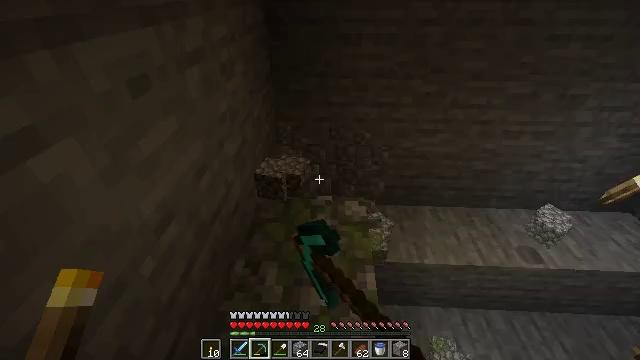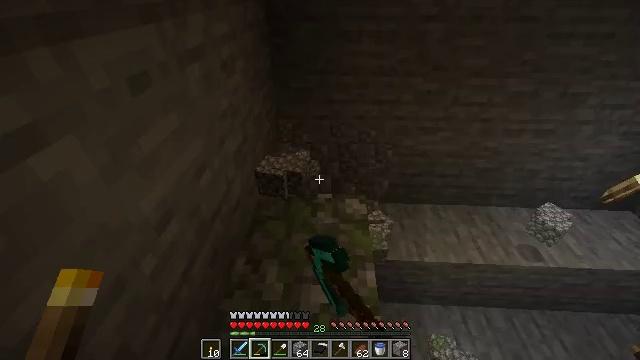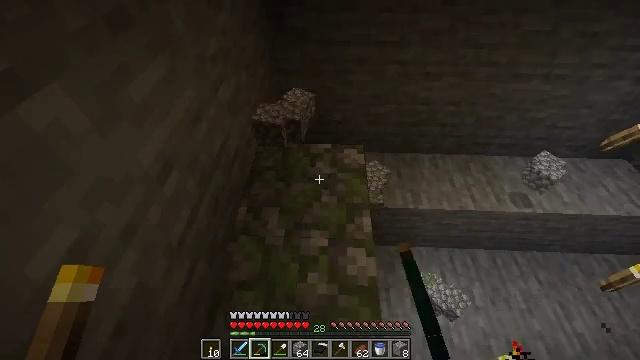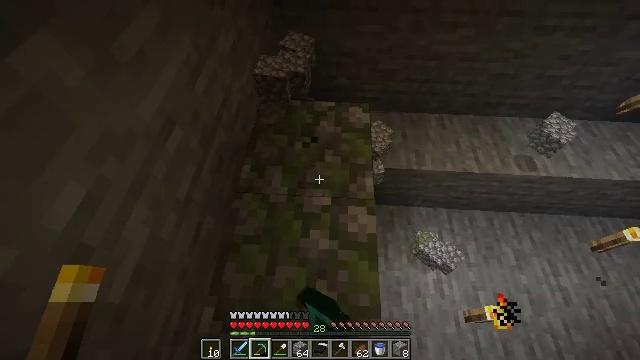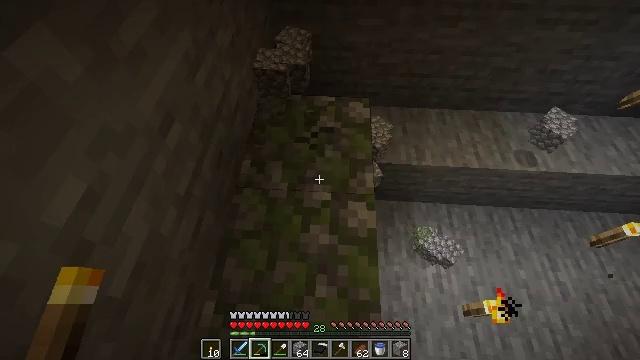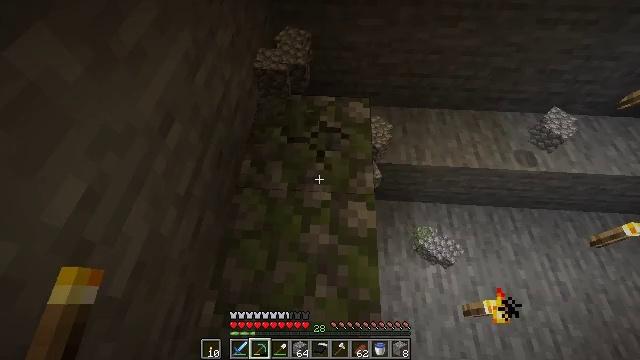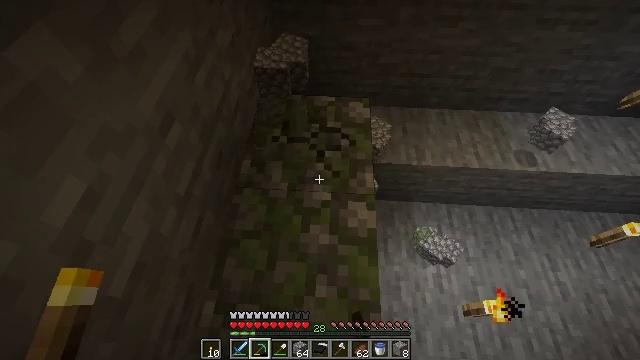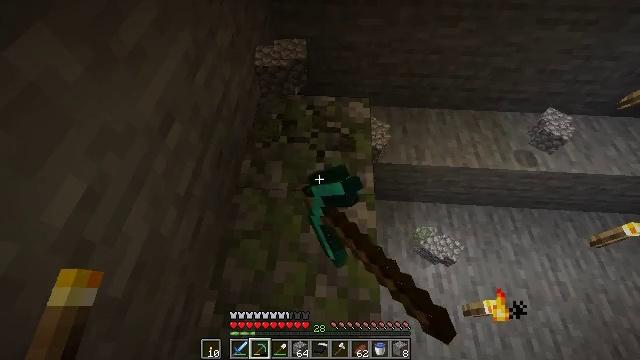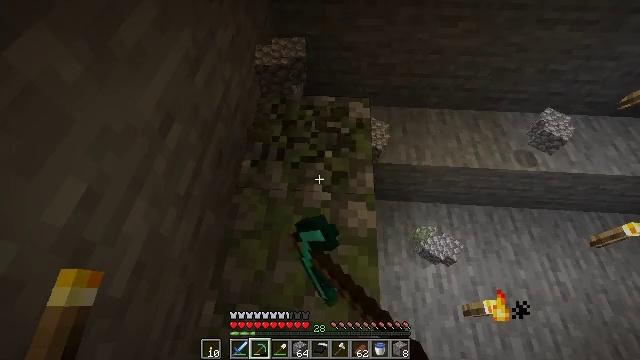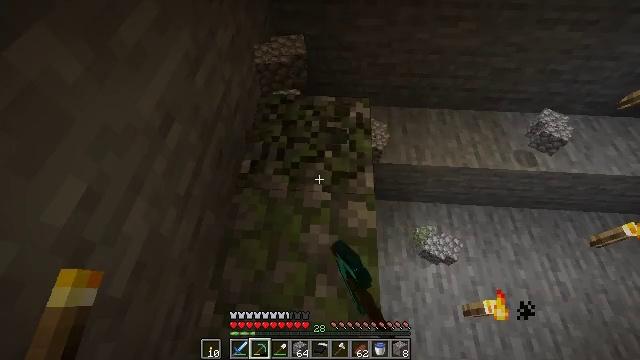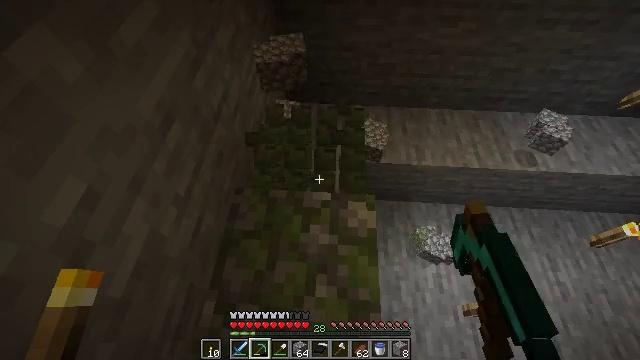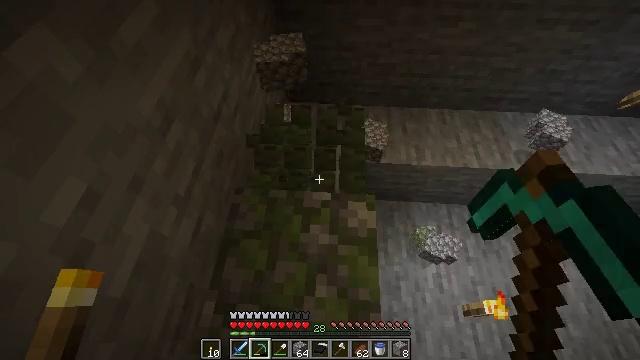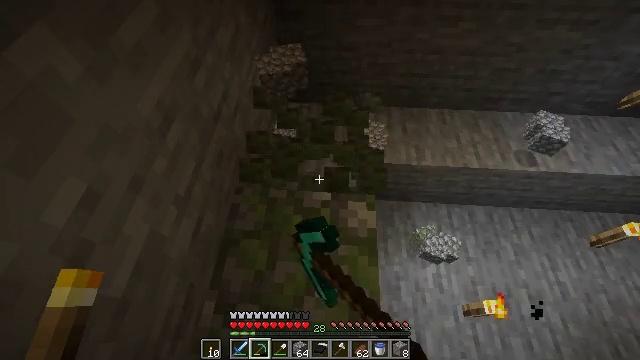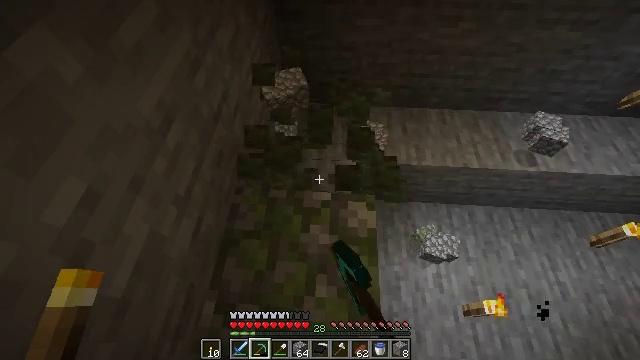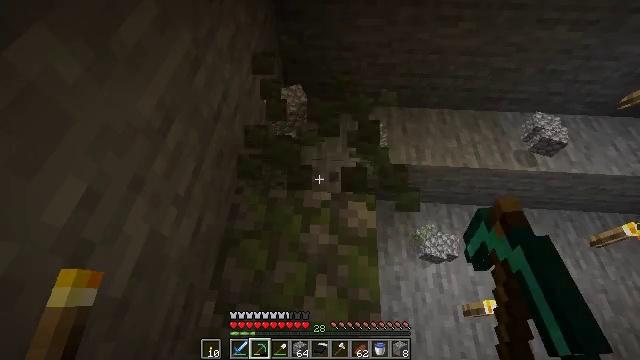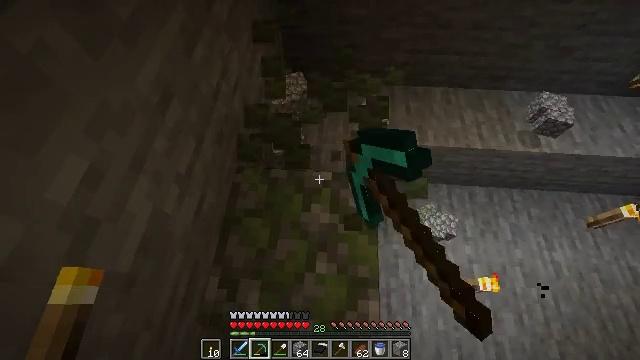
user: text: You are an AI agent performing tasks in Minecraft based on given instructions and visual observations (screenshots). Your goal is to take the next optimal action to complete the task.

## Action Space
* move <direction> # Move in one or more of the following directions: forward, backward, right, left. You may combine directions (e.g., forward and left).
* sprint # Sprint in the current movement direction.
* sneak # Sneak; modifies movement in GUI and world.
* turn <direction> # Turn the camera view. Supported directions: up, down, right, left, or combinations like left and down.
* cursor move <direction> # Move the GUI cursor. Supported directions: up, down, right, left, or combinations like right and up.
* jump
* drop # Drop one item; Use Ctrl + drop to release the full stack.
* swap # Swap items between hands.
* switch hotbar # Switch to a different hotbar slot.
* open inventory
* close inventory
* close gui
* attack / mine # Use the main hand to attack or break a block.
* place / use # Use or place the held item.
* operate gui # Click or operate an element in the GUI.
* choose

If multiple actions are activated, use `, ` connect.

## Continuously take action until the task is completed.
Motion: motion action
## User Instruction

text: Break the mossy cobblestone to gather materials.
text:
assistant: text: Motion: attack / mine
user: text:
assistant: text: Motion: turn down, attack / mine
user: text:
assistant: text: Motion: turn left and down, attack / mine
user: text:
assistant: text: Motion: turn down, attack / mine
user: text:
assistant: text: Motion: attack / mine
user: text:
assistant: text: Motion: attack / mine
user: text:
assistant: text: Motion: attack / mine
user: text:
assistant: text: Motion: attack / mine
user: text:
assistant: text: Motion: attack / mine
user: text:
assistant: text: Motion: attack / mine
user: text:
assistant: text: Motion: attack / mine
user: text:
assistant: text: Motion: attack / mine
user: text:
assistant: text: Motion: attack / mine
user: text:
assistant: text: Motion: attack / mine
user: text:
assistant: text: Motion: turn down, attack / mine
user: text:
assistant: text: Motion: turn left and down, attack / mine
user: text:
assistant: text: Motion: turn left and down, attack / mine
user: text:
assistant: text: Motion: turn down, attack / mine
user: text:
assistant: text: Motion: turn down, attack / mine
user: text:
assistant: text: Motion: turn down, attack / mine
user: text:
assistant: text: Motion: attack / mine
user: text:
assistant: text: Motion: attack / mine
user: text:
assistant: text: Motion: attack / mine
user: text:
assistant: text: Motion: attack / mine
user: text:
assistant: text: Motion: attack / mine
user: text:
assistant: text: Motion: attack / mine
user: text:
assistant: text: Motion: attack / mine
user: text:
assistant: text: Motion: turn up, attack / mine
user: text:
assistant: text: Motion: attack / mine